Field crop: maize
Growth stage: 1
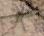
Species: salsola